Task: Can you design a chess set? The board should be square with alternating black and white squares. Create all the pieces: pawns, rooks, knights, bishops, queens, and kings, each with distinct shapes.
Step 1692:
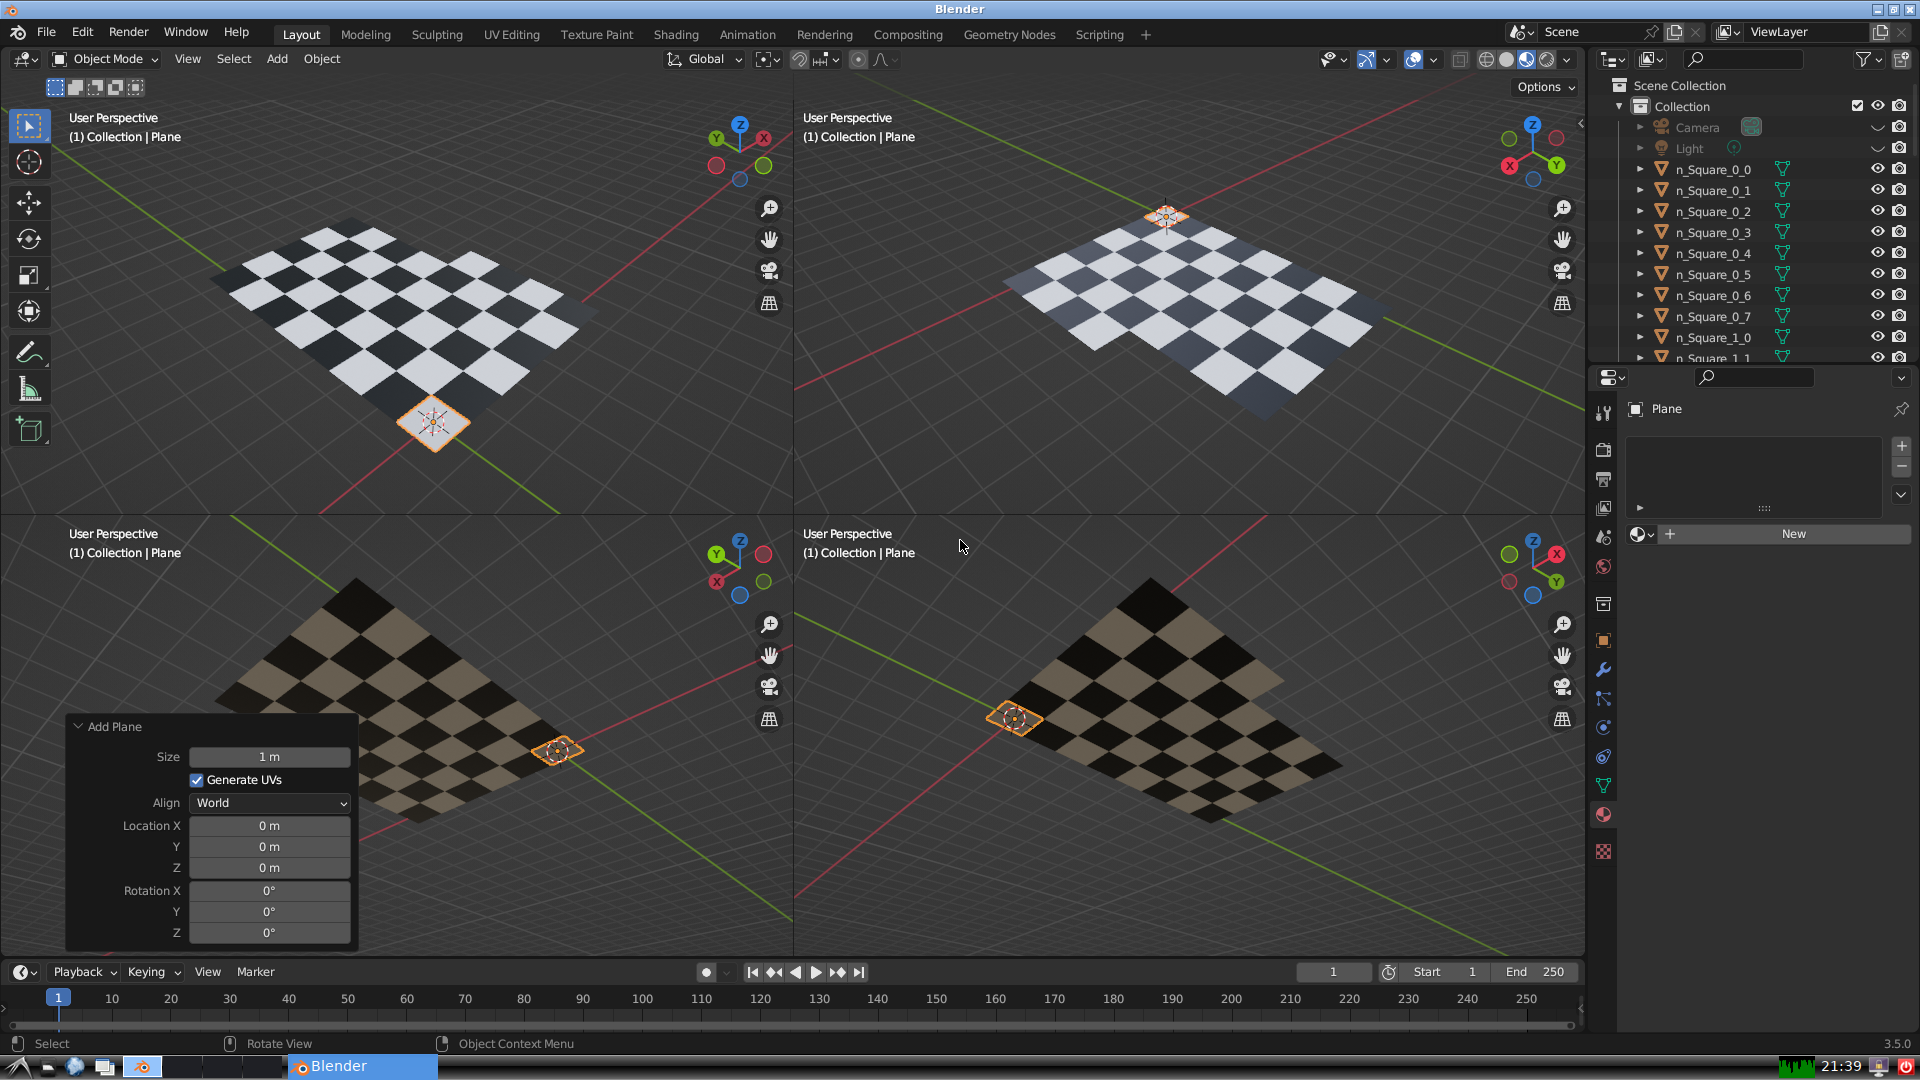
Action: {"mouse_move": [270, 826]}